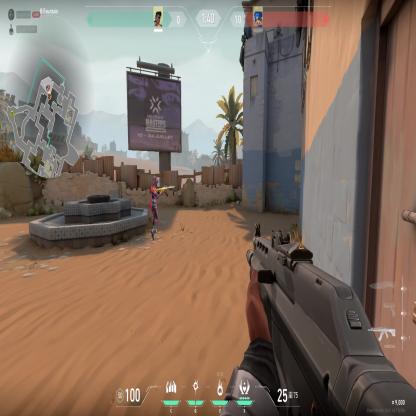
Label: enemy